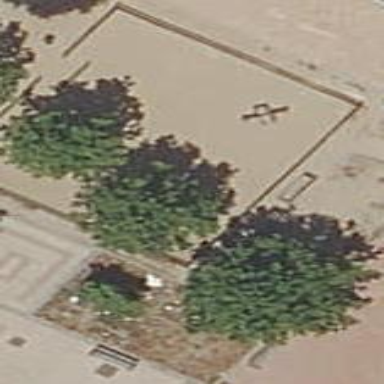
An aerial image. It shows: Playground with sand surface.